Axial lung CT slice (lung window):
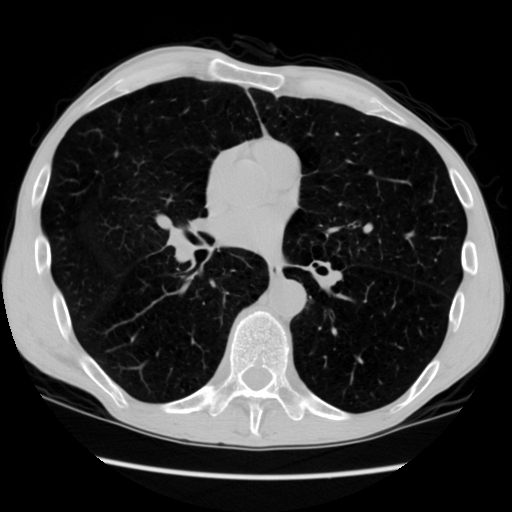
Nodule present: no